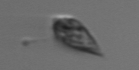
Label: Oxytoxum